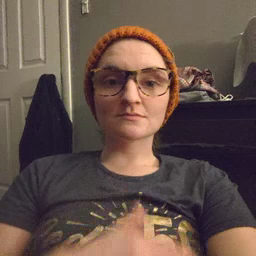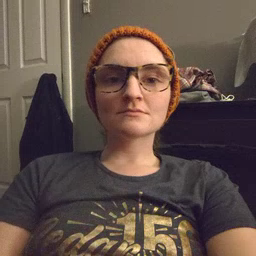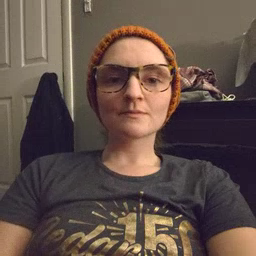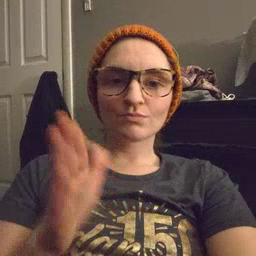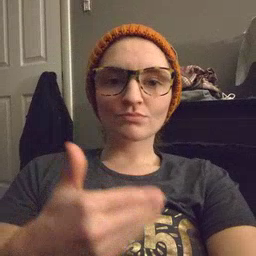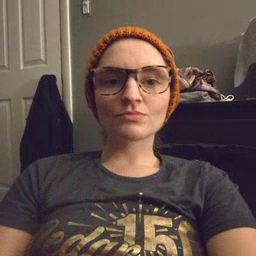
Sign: room